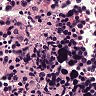
Metastatic tissue present: no